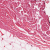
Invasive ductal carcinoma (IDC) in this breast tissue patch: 0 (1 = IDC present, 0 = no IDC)